Interaction volume radius: 5 \u00c5
Interaction volume height: 30 \u00c5
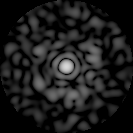
Disorder parameter: 0.7783